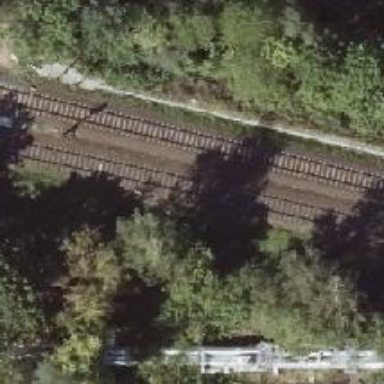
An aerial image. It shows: Railway track.